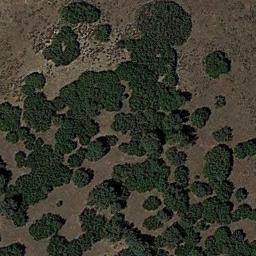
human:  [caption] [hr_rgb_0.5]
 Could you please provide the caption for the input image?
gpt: Some connected green chaparrals grow on the wasteland .

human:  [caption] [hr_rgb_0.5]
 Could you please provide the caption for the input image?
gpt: Chaparral is densely distributed on the sand .

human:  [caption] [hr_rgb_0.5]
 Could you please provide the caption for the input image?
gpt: Many traces of cars driving in this desert can be seen .

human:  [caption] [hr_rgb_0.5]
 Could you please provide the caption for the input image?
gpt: The chaparral is consist of dense green bushes .

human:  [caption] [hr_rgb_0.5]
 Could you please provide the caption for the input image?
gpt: The chaparral is denser below than above .